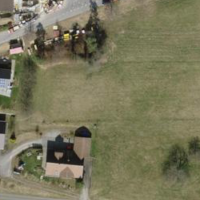
EUNIS habitat code: 55
Species observed at this site:
Milvus milvus